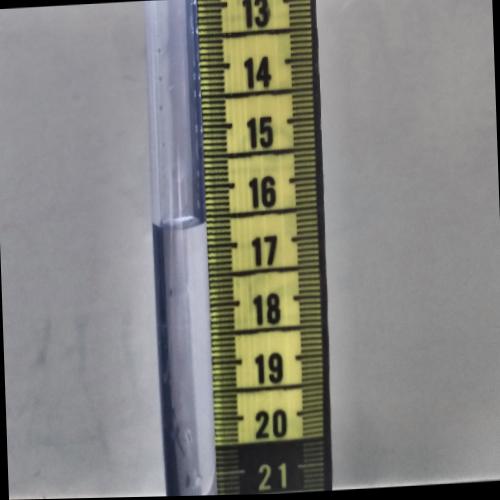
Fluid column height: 16.6 cm